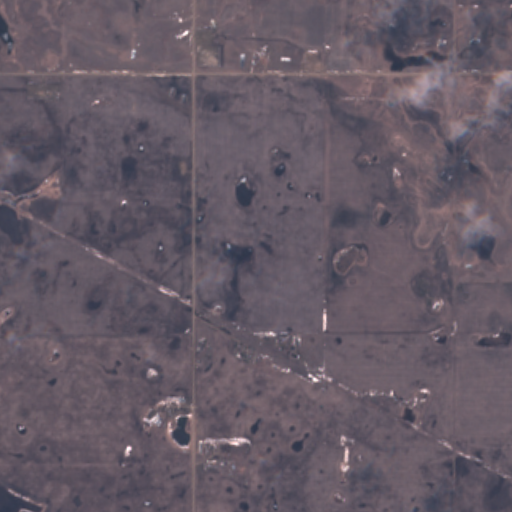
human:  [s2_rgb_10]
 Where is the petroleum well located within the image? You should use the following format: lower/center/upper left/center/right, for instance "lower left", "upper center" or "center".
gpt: The petroleum well is located in the lower left of the image.
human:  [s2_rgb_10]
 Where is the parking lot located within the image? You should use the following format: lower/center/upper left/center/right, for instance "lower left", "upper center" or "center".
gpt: There is no parking lot in the image.